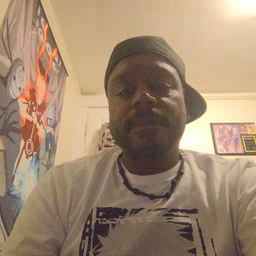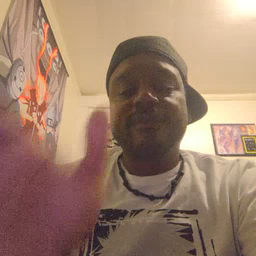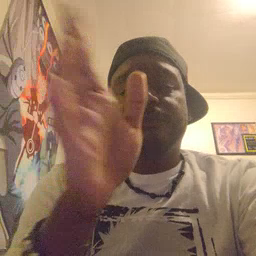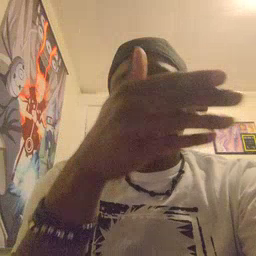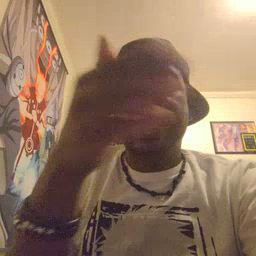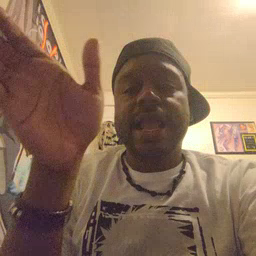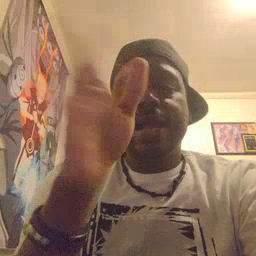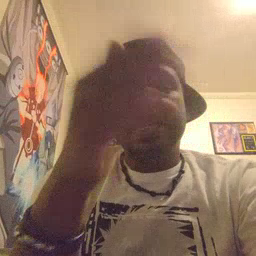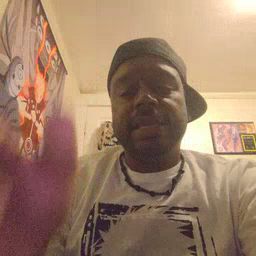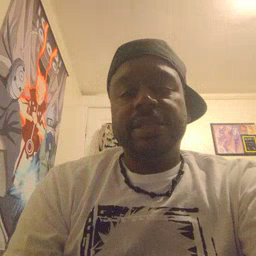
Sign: flag